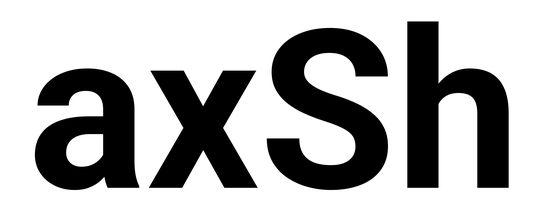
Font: Roboto_Bold